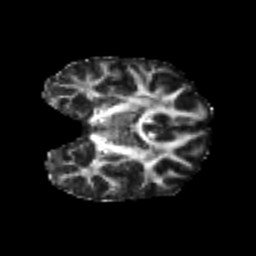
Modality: FA
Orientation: coronal
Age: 21
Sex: female
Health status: healthy
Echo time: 0.074 s